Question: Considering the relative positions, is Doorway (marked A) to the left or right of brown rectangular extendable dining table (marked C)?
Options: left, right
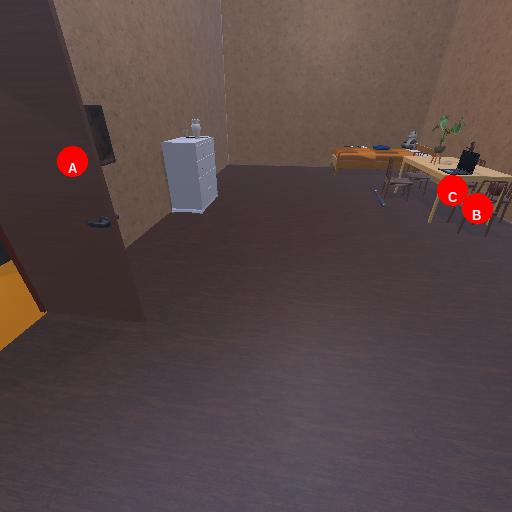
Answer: left